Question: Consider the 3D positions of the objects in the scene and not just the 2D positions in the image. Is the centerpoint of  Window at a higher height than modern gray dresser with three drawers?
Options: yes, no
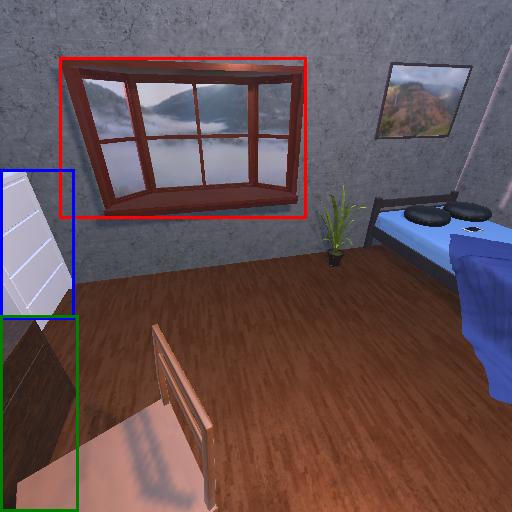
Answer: yes